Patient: sex M, age 81
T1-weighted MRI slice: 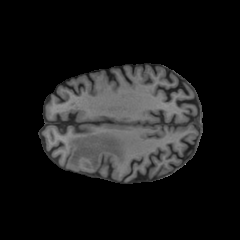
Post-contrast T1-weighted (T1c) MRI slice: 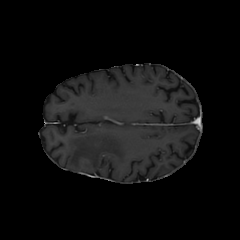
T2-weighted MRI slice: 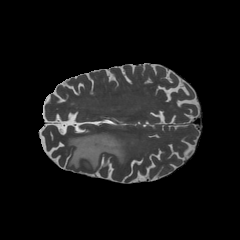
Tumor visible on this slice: yes
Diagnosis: Glioblastoma, IDH-wildtype
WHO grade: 4